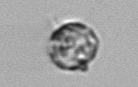
Label: coccolithophorid